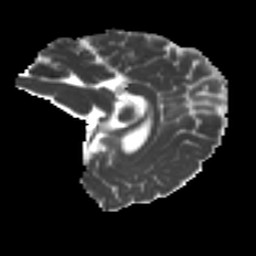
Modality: MD
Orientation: sagittal
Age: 54
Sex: female
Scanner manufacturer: ge
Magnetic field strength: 3 T
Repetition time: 7.8 s
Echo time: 0.0606 s